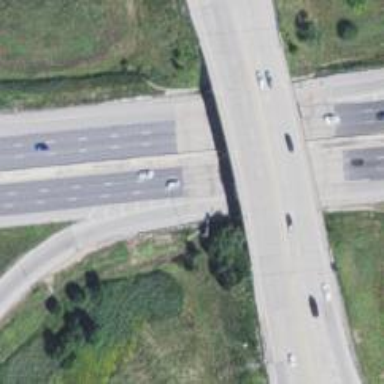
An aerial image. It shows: This image shows trunk highway that functions as expressway.